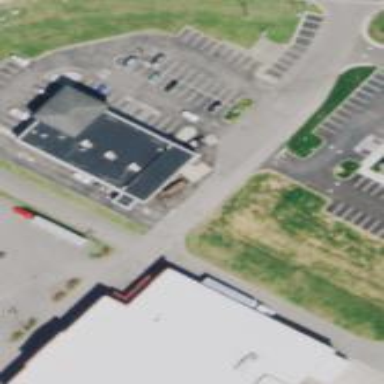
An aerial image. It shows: Building.